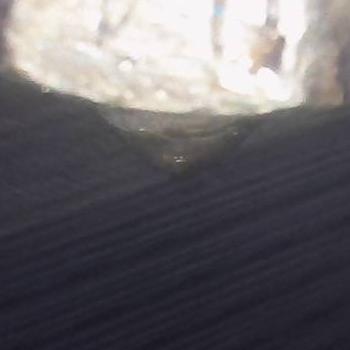
Flow rate: 42%